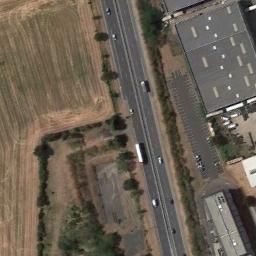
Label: freeway